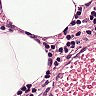
Metastatic tissue present: no